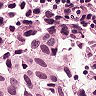
Metastatic tissue present: yes